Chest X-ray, PA view. Patient: 39 years old, sex M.
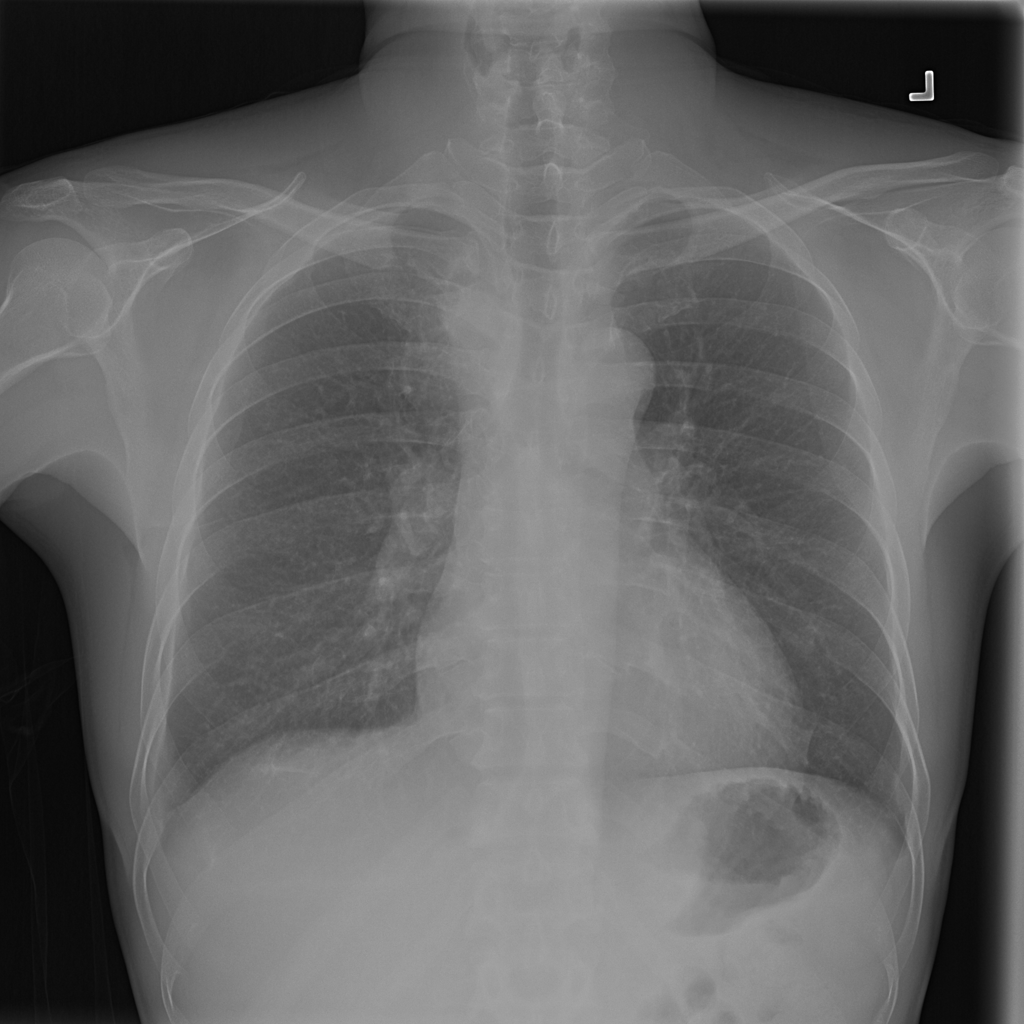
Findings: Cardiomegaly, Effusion